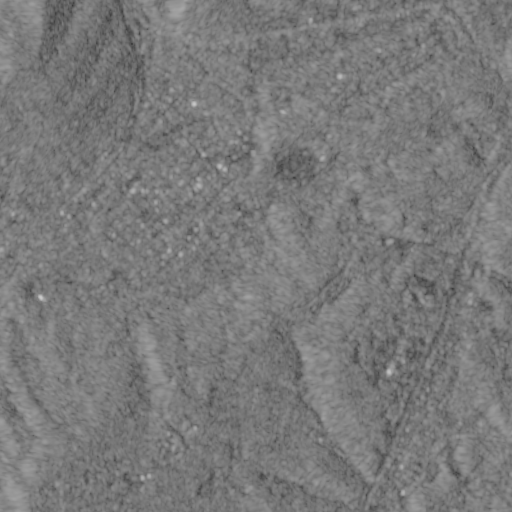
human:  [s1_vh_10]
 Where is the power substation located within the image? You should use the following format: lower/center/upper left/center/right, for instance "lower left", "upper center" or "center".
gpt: The power substation is located in the upper center of the image.
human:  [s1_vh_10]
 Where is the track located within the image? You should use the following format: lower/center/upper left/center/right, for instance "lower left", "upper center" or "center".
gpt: The track is located in the center left of the image.
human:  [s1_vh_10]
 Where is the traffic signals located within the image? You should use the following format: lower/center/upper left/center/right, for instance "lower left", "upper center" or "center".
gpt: The traffic signals is located in the center right of the image.
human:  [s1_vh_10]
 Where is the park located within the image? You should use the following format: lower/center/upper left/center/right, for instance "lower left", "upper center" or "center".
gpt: There is no park in the image.

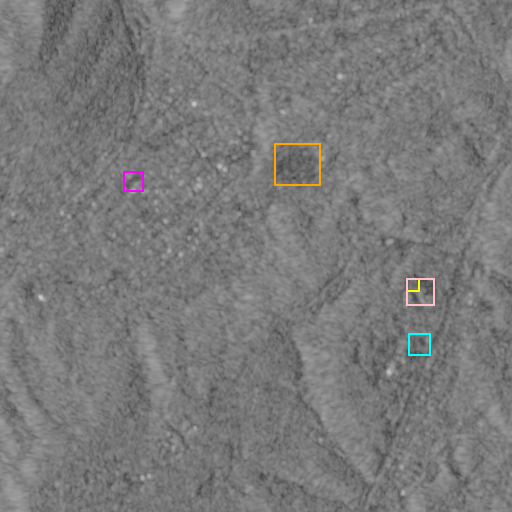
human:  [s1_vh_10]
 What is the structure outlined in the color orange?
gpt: The structure outlined in orange is a park.
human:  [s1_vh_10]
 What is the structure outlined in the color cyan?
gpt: The structure outlined in cyan is a parking lot.
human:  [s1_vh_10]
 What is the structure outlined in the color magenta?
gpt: The structure outlined in magenta is a track.
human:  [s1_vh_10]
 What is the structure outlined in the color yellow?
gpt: The structure outlined in yellow is a building.
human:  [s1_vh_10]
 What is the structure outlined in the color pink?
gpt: The structure outlined in pink is a building.
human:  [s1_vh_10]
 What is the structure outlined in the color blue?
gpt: There is no blue outline.